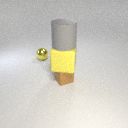
small brown rubber cube below large gray rubber cylinder